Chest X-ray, PA view. Patient: 39 years old, sex M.
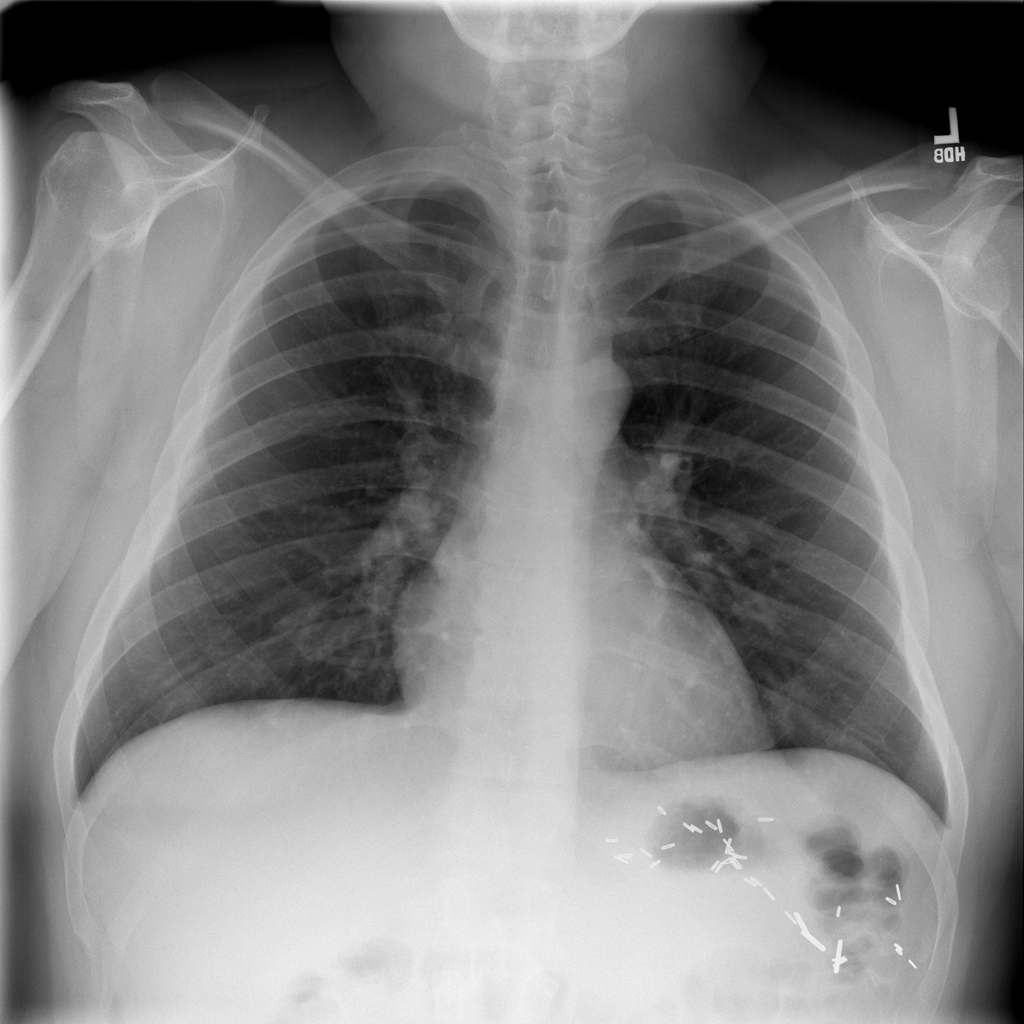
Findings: Infiltration